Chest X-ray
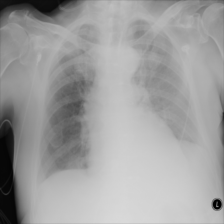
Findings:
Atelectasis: negative
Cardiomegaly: negative
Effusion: positive
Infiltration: negative
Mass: negative
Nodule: negative
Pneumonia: negative
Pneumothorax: negative
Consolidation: negative
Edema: negative
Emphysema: negative
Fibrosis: negative
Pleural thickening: negative
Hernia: negative